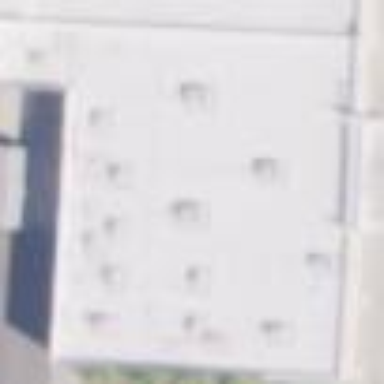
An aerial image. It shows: Building.